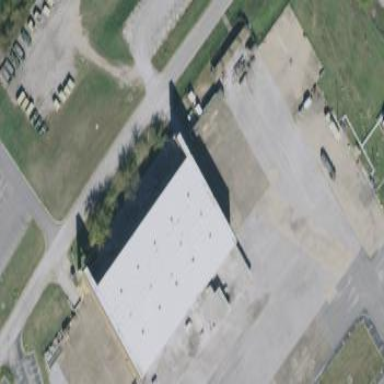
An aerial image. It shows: Hangar building.